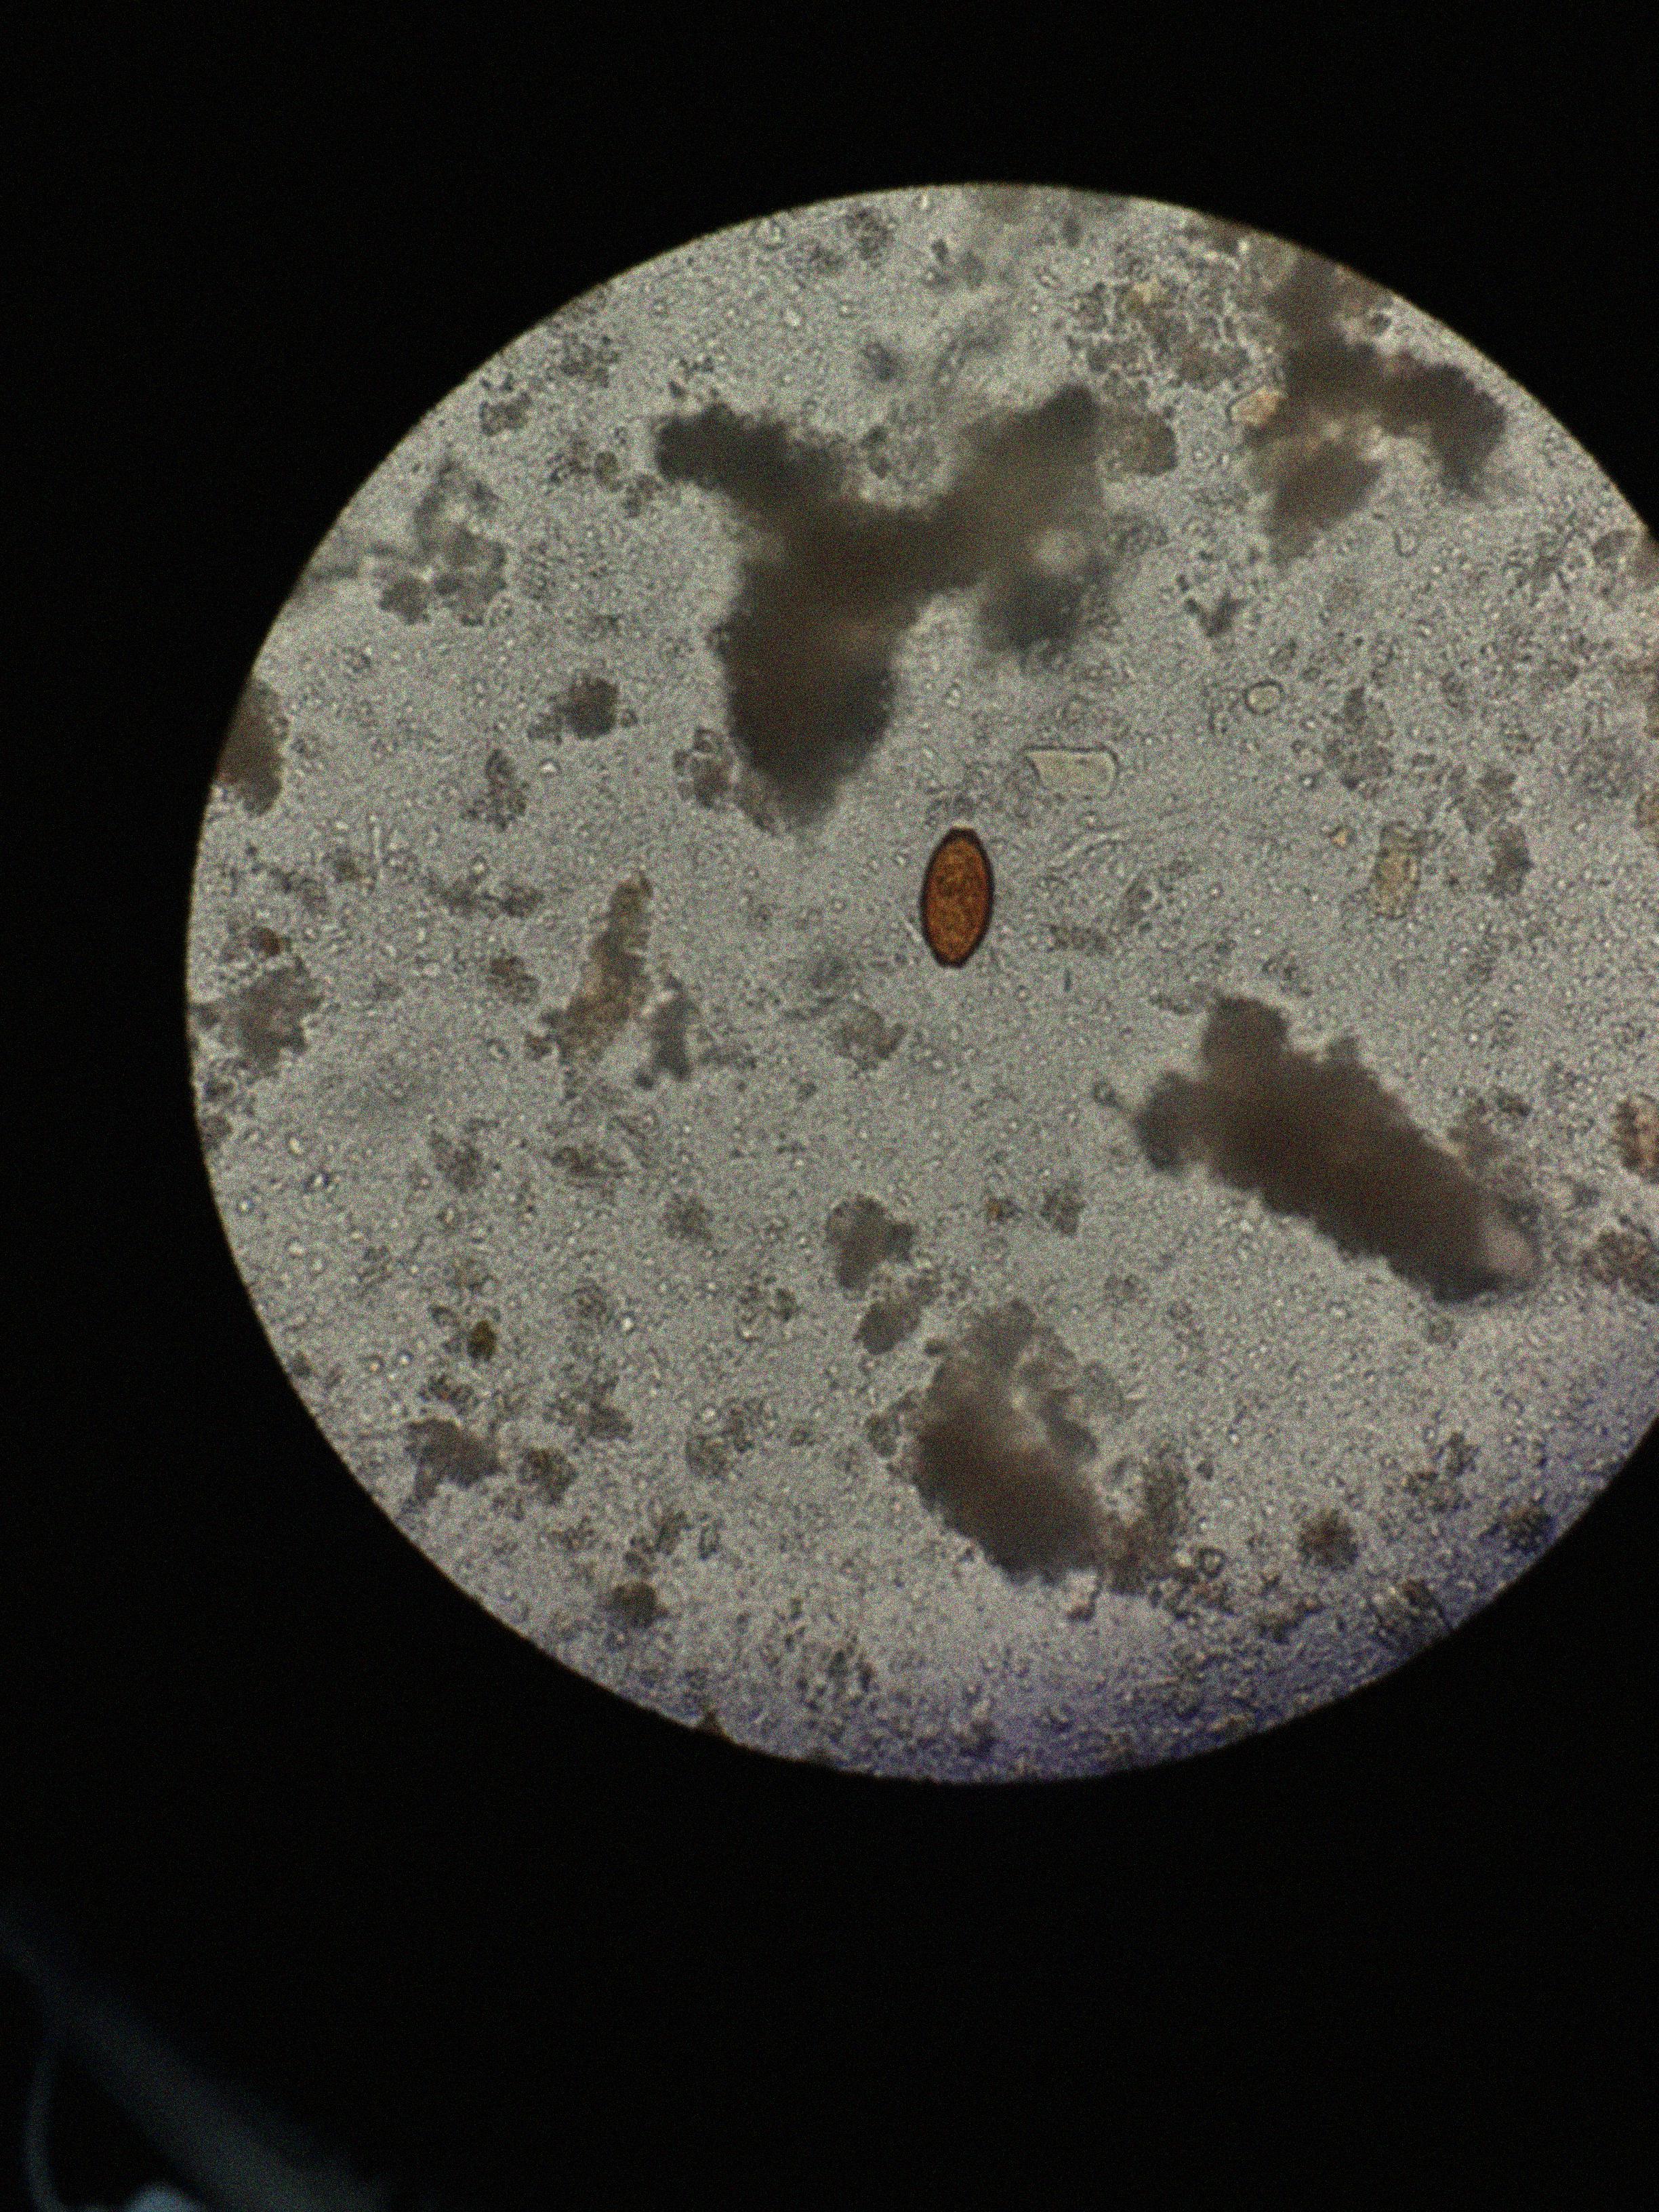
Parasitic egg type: Trichuris trichiura